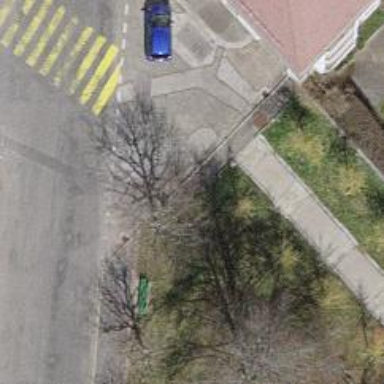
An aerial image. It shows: Set of steps on the road.